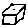
Label: square